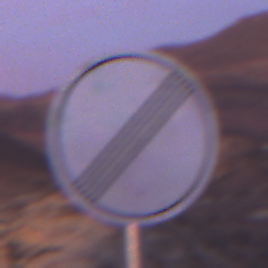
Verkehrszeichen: EndeSaemtlicherBegrenzungen
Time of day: Dawn
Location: Outdoor (Nature)
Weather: PartlyCloudy
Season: NotSpecified
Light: Natural